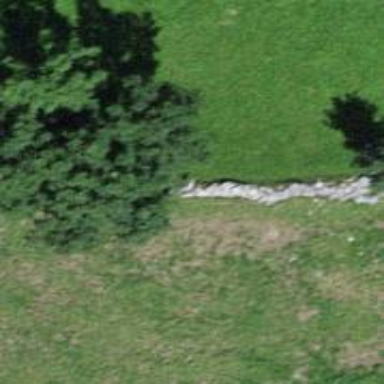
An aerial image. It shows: Wall barrier.